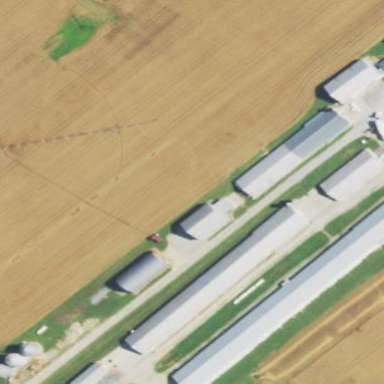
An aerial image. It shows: Farmyard area.